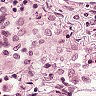
Metastatic tissue present: no